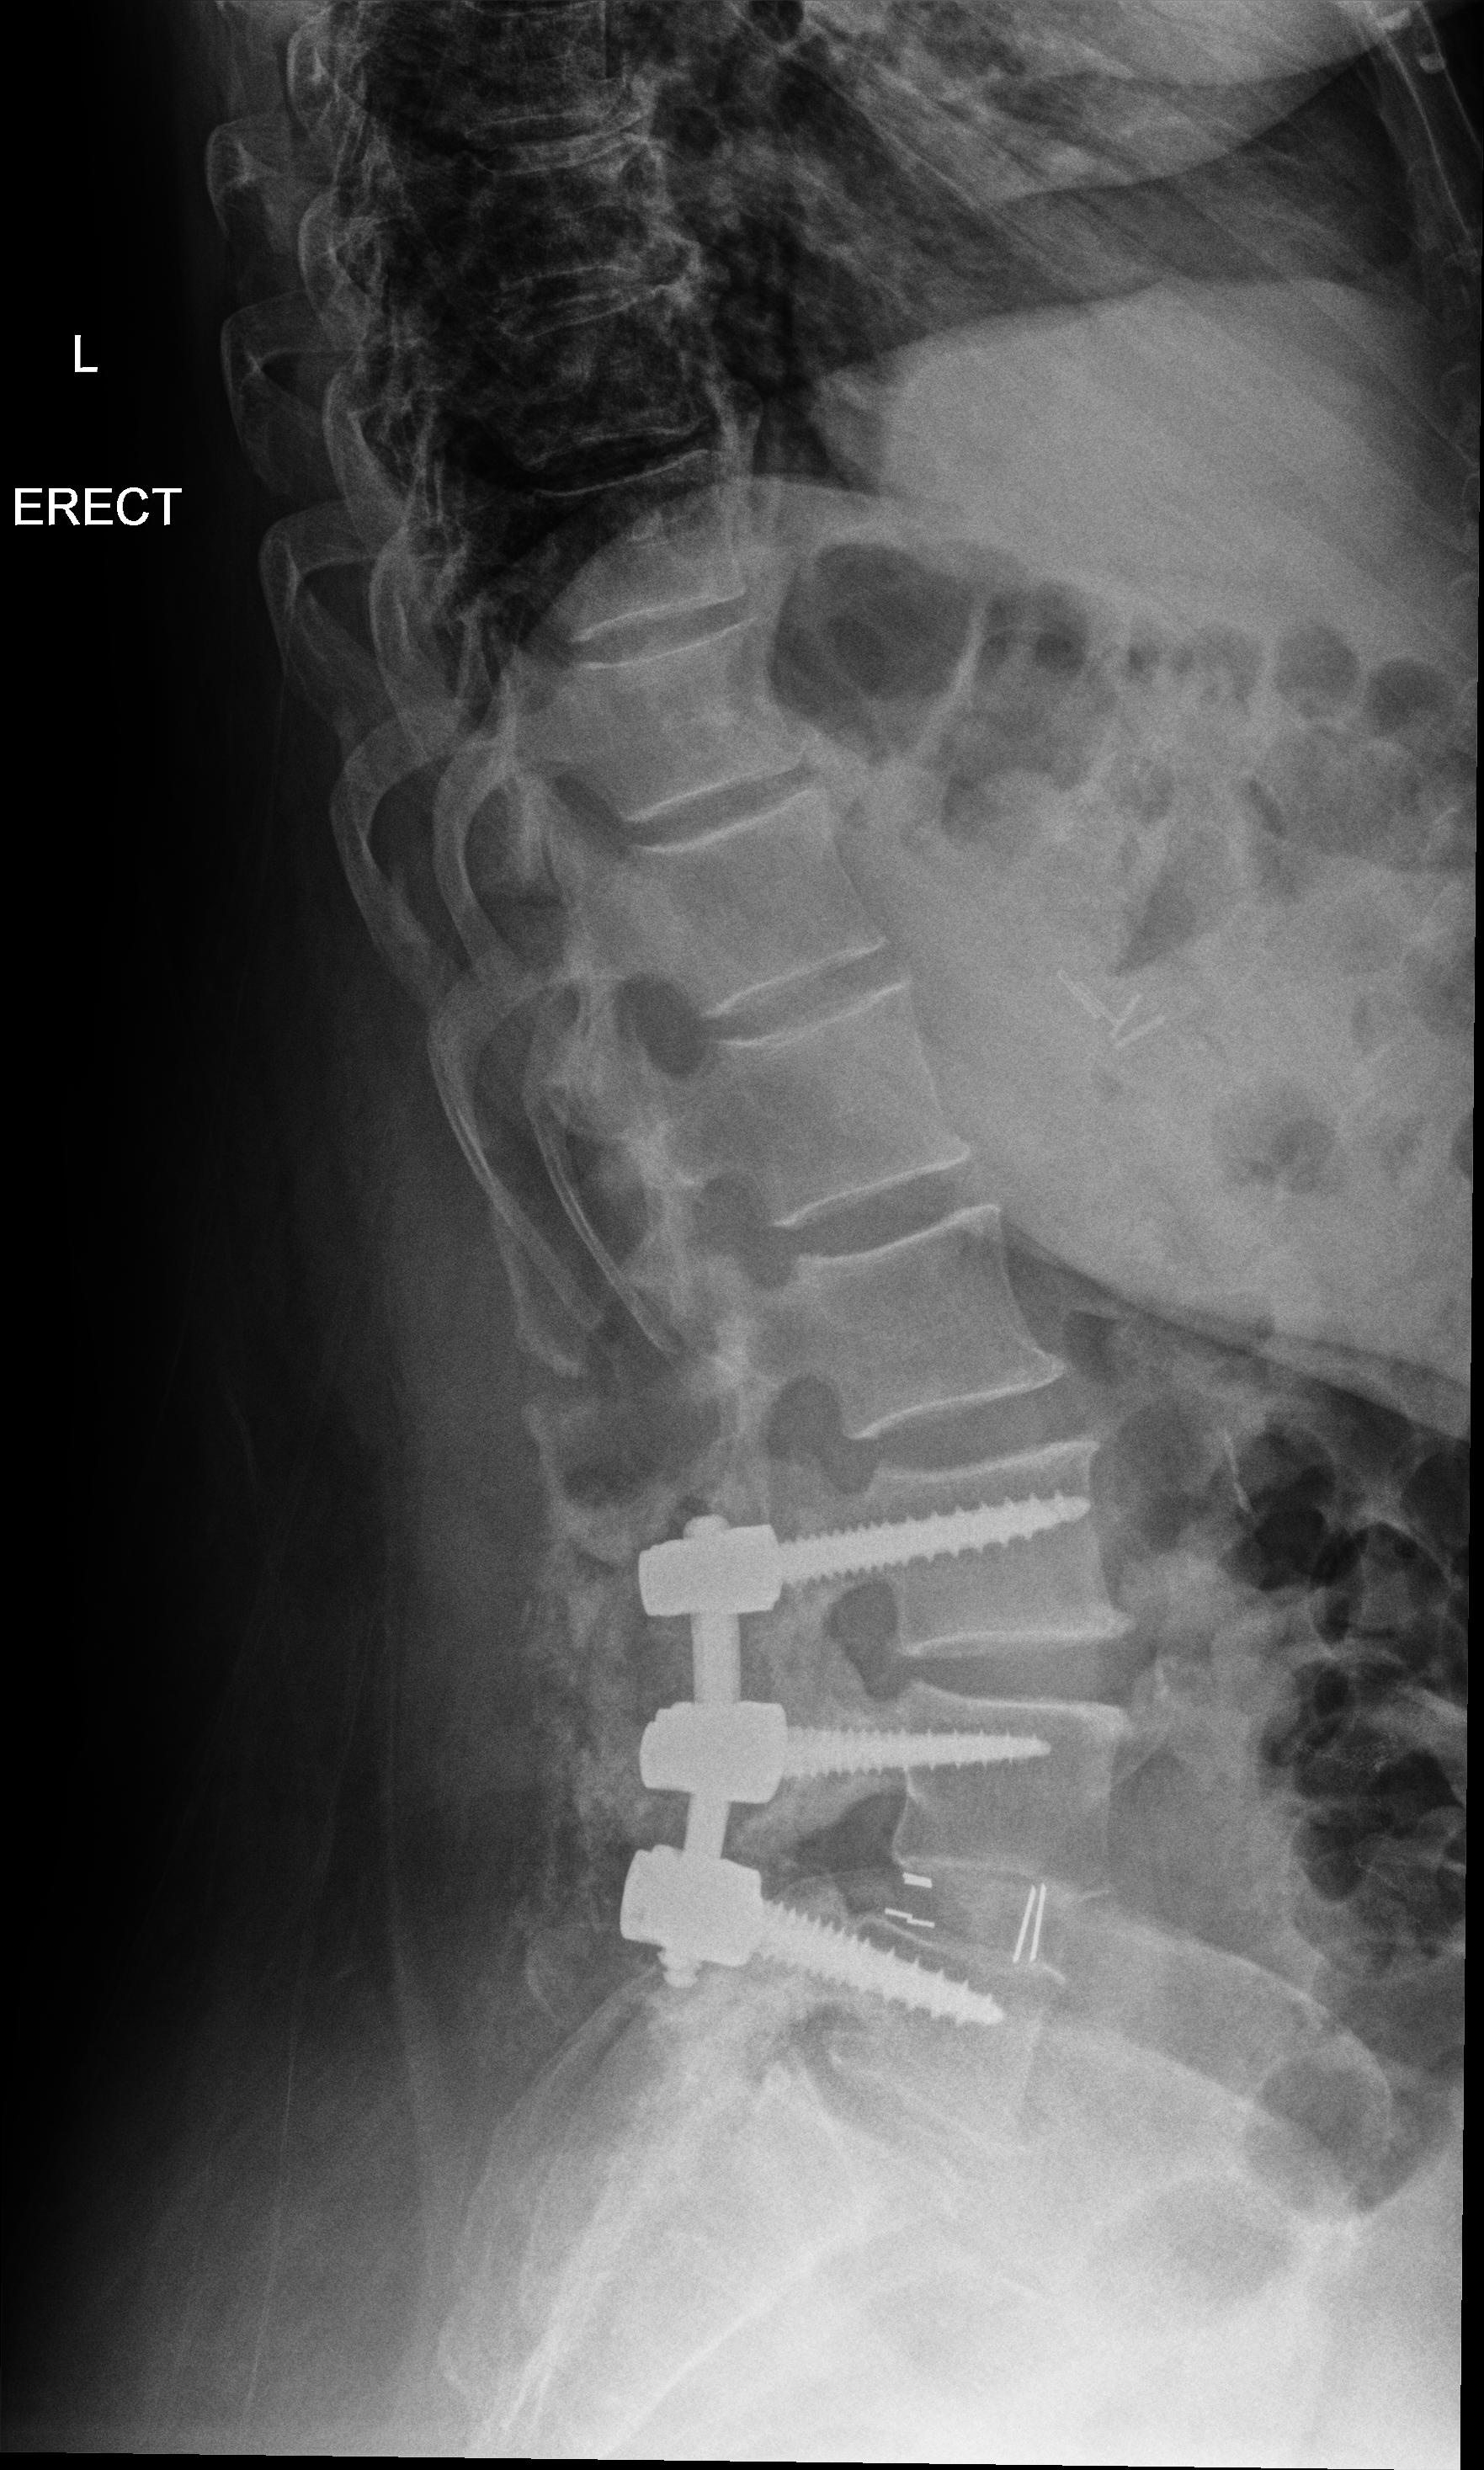
View: LATERAL